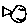
Label: fish